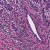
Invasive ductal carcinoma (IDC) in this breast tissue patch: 1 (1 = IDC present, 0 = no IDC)